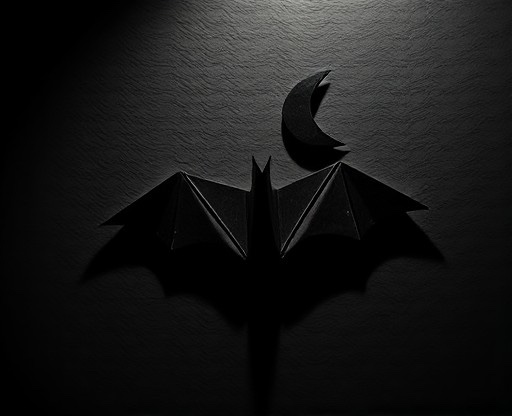
Category: Halloween